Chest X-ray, PA view. Patient: 77 years old, sex M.
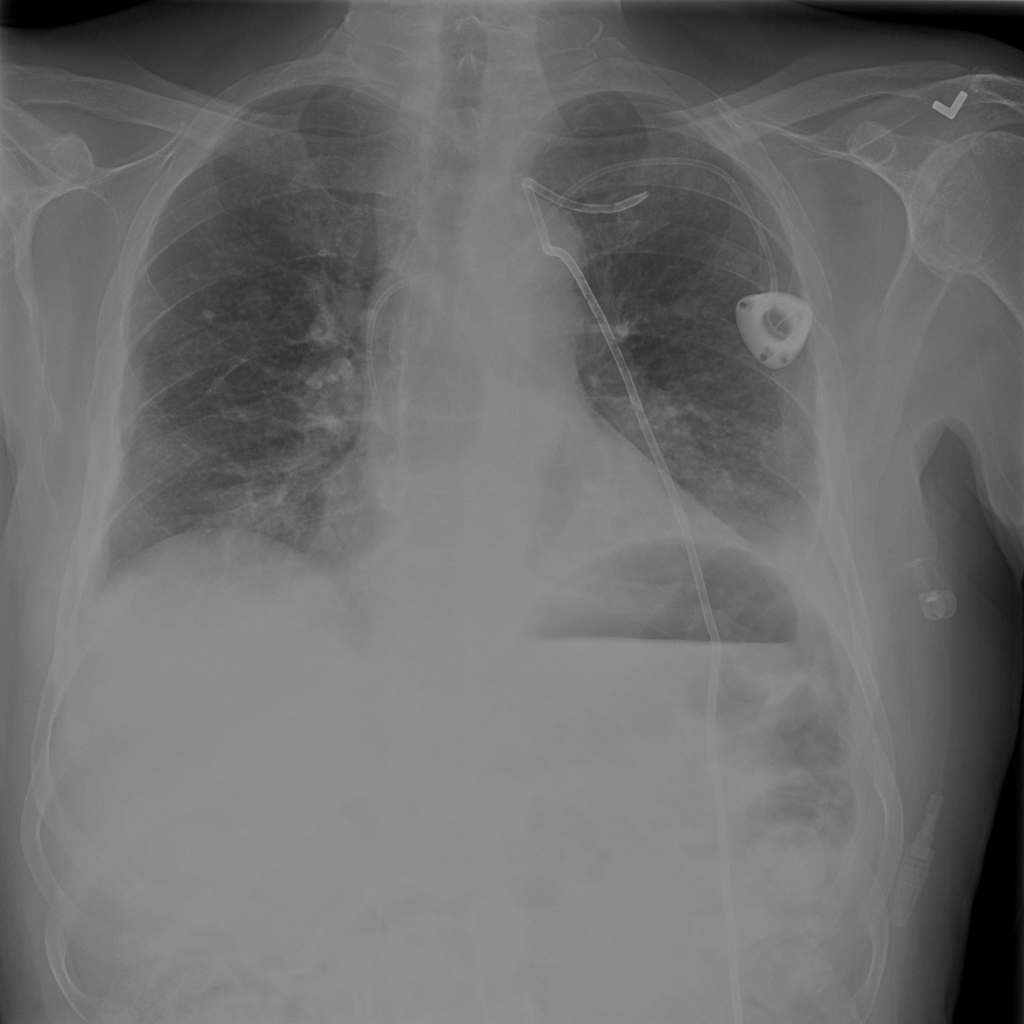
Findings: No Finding